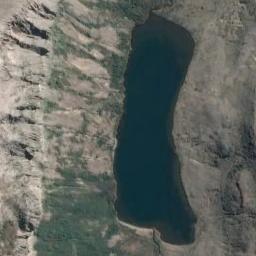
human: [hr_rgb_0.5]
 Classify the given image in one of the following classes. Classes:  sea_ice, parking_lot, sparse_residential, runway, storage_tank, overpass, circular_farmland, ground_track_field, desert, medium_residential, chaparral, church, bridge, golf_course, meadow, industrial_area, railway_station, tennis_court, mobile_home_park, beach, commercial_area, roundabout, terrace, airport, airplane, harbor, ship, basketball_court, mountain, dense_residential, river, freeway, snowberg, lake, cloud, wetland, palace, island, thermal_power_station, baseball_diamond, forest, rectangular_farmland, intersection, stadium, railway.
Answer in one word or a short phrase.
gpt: lake